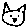
Label: cat